Question: I'm working on a calendar/planner application and I need some advice.
I'm working on the following part of my application:

It shows the days of the month from 1 till the end of the month, 28/29, 30 or 31. I achieved this.. (<URL> but my code is extremely ugly and I'm sure there must be another way to do this.
I'm working in CodeIgniter. My controller contains the following function to populate the list with the days of the month:
'''
public function init_days()
{
// post values? in case of previous/next months (ajax)
if($this->input->post('post_month') && $this->input->post('post_year'))
{
$month = $this->input->post('post_month');
$year = $this->input->post('post_year');
$data = $this->planner_model->calendar_data($month, $year);
}
else
{
$data = $this->planner_model->calendar_data();
}
// init empty calendar
$data['calendar'] = '';
// easy var names
$current_month = $data['current_month'];
$current_year = $data['current_year'];
// echo list into $data['calendar']
for($i = 1; $i <= $data['days_in_month']; $i++)
{
if($current_month == date('n') && $current_year == date('Y'))
{
if($i < $data['current_day_of_month'])
{
$data['calendar'] .= "<li class='prev_month' value='$i'>$i</li>";
}
if($i == $data['current_day_of_month'])
{
$data['calendar'] .= "<li class='today' value='$i'>$i</li>";
}
if($i > $data['current_day_of_month'])
{
$data['calendar'] .= "<li class='next_month' value='$i'>$i</li>";
}
}
if( ($current_month > date('n') && $current_year == date('Y')) || ($current_year > date('Y')) )
{
$data['calendar'] .= "<li class='next_month' value='$i'>$i</li>";
}
if( ($current_month < date('n') && $current_year == date('Y')) || ($current_year < date('Y')) )
{
$data['calendar'] .= "<li class='prev_month' value='$i'>$i</li>";
}
}
$data['month_name'] = ucfirst($this->get_month_name($current_month));
header('Content-type: application/json');
echo json_encode($data);
}
'''
My model returns the $data array that gets called by the controller (in the else clause, first part):
'''
public function calendar_data($month = '', $year = '')
{
if( ! empty($month) && ! empty($year))
{
$data['current_year'] = $year;
$data['current_month'] = $month;
$data['current_day_of_month'] = date('j');
$data['current_day_of_week'] = date('w');
$data['days_in_month'] = cal_days_in_month(CAL_GREGORIAN, $month, $year);
}
else
{
$data['current_year'] = date('Y');
$data['current_month'] = date('n');
$data['current_day_of_month'] = date('j');
$data['current_day_of_week'] = date('w');
$data['days_in_month'] = cal_days_in_month(CAL_GREGORIAN, $data['current_month'], $data['current_year']);
}
return $data;
}
'''
I then output this in my view with an AJAX call on $(document).ready.
'$("#day_list").html(data['calendar']).fadeIn();'
I'm not happy with the code. It's a mess, and I'm fairly sure I'm breaking MVC here; aren't I? Could someone perhaps give some advice or insights on how to do this in a 'better' way? Thanks a lot.
The full source is <URL> in case anyone would be kind enough to look through it and tell me if there's other stuff I'm doing wrong.
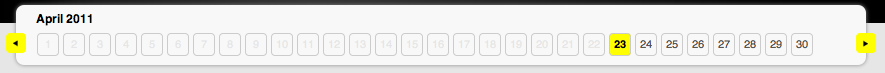
Answer: The problem with MVC and the web is you can never really have clear delineation between the view and the controller. That's just the inherent nature of the web. I am more of a CakePHP guy, but the principles are the same. When I write my code, I always ask myself a handful of questions to know the best place to put my code.
1. Am I retrieving, storing, or manipulating data? (if so, it's model)
2. Am I displaying data or presenting data to the end-user? (if so, it's view).
3. Everything else goes into my controller.
That being said, with only taking a quick look at your code, it appears you are combing model code and view code in the controller, and that is why you feel uneasy about it. Here is some simple logic that may help you:
Move all of the code that builds the list of dates into the model. Call it something like:
'''
function create_date_list() {
// code here
}
'''
This will only build an array of the dates you want to display. Keep in mind you can also pass things on the array like whether or not the date is a holiday, current day, weekend, etc. This will help you determine in the view how to format the date without having to add code to the view to do so. So for example, you may have an array that returned from the model that looks like this:
'''
[dates] {
[22] {
[day] => [Friday]
[type] => [weekday]
}
[23] {
[day] => [Saturday]
[type] => [Weekend]
}
[24] {
[day] => [Sunday]
[type] => [Weekend]
[Holiday] => [Easter]
}
}
'''
This may be overkill or not. But I used this example to show that the MODEL is where you do all of this heavy lifting, not the controller or the view.
Next, build the view. I am not sure what it is in CodeIgniter, but in cake they are called Elements. These are snippets of view code that are available to any view (reusable view elements). So build a reusable view element that will take a date array, loop through it, and write the output in HTML. Notice how I can use the date array to format my view.
'''
<ul>
<?php foreach($dates as $date): ?>
<li class="date <?php echo $dates[$date]['type']; ?>><?php echo $date; ?></li>
<?php endforeach; ?>
</ul>
'''
Nice, clean, and concise. The advantage is if you ever want to change the look, you do not have to touch the controller. ;)
Now, for the controller. Put the code in the controller that calls the date array from the model, and passes it to the view. The idea is FAT model, SKINNY view.
'''
function my_function() {
// get code from model
// set code for view
// render view
}
'''
While I haven't really "cleaned up" your code. I hope this gives you the guidance you were looking for on how to move the code around yourself so that a) it makes more sense to you and b) you can clean up the code in a way that will still conform to the MVC architecture you are striving for.
Good luck and Happy Coding!